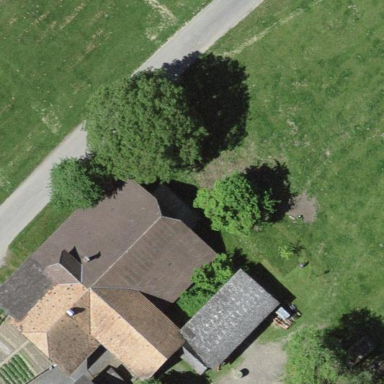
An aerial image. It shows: Farm building.